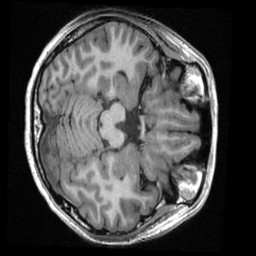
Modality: T1w
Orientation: axial
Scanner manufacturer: ge
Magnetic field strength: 3 T
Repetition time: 0.00766 s
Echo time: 0.002936 s